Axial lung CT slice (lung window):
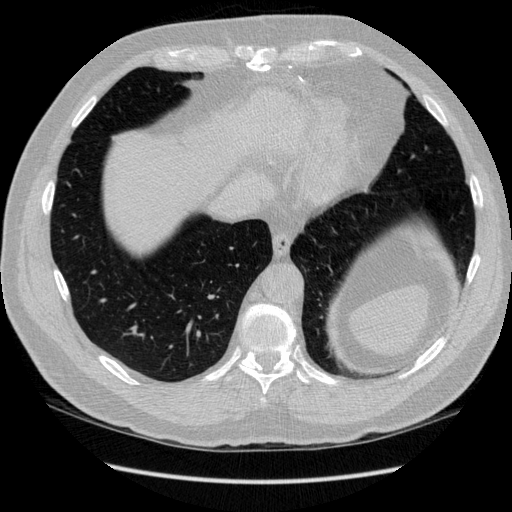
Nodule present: no